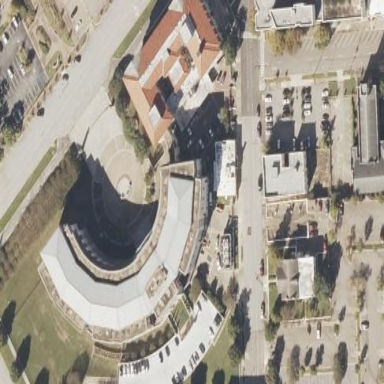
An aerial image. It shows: Courthouse building.